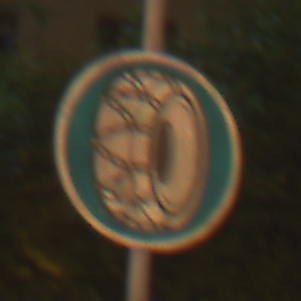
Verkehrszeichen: SchneekettenVorgeschrieben
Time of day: Night
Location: Outdoor (Urban)
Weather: Clear
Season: NotSpecified
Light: Artificial